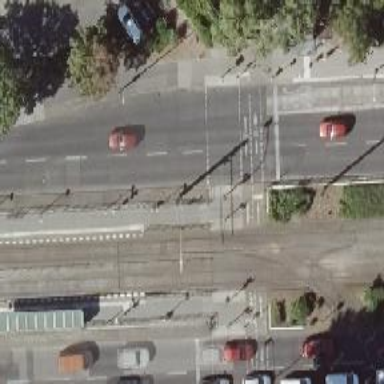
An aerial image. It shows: Tram crossing with traffic signals.